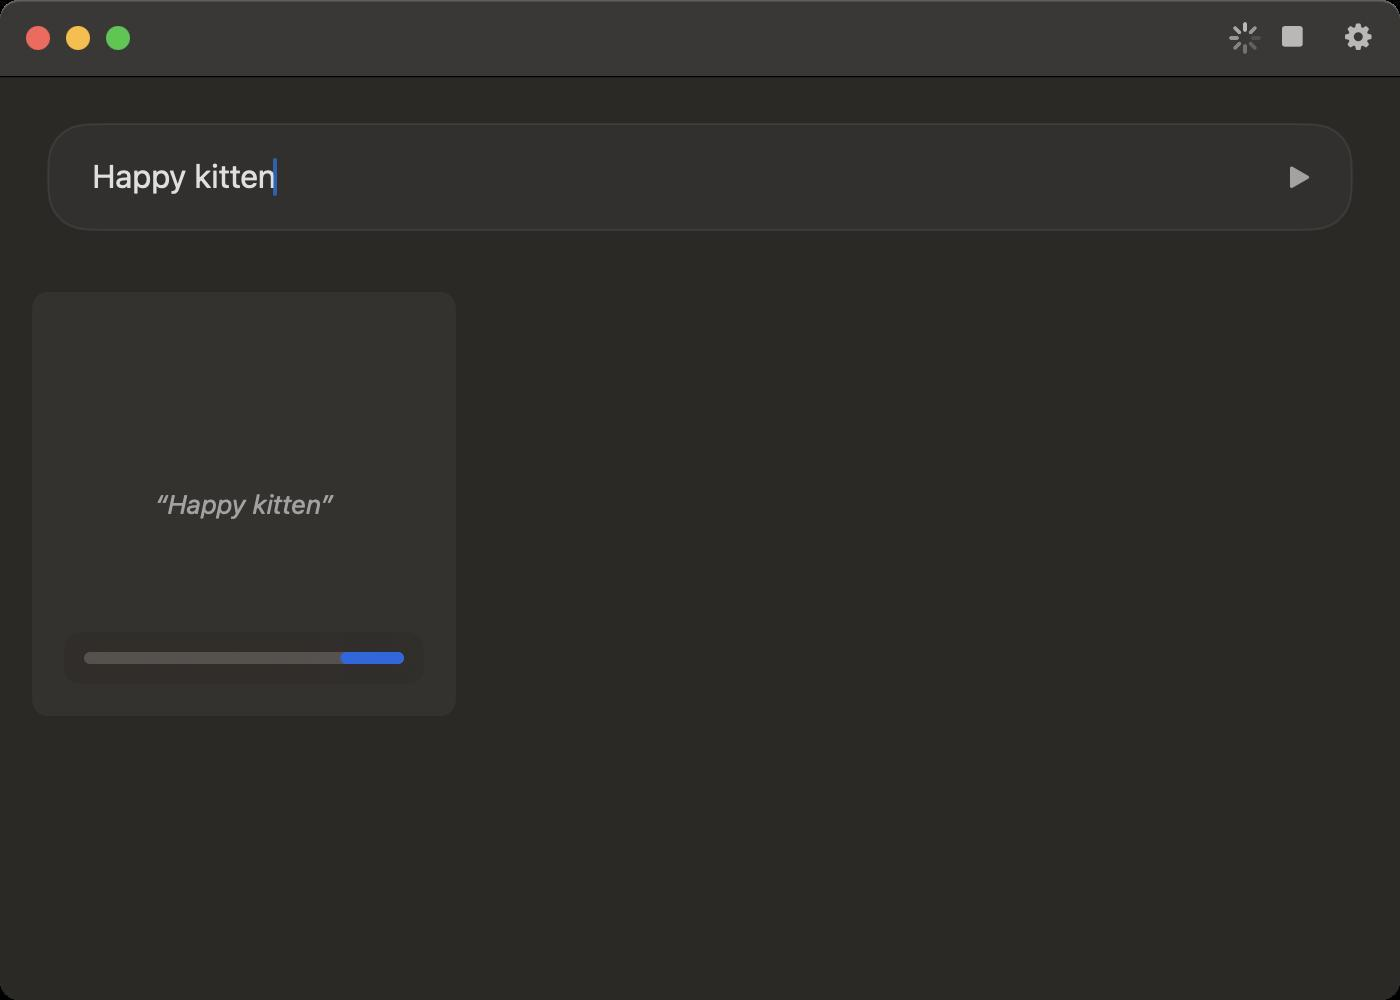
Accessibility tree:
{"name": "", "role": "AXWindow", "description": null, "role_description": "standard window", "value": null, "position": "514.00;285.00", "size": "700;500", "children": [{"name": null, "role": "AXGroup", "description": null, "role_description": "group", "value": null, "position": "0.00;0.00", "size": "700;500", "children": [{"name": null, "role": "AXTextField", "description": null, "role_description": "text field", "value": "Happy kitten", "position": "46.00;79.00", "size": "576;19", "children": []}, {"name": null, "role": "AXButton", "description": "Generate", "role_description": "button", "value": null, "position": "635.50;74.00", "size": "28;29", "children": []}, {"name": null, "role": "AXScrollArea", "description": null, "role_description": "scroll area", "value": null, "position": "0.00;130.00", "size": "700;371", "children": [{"name": null, "role": "AXOpaqueProviderGroup", "description": null, "role_description": "collection", "value": null, "position": "16.00;146.00", "size": "212;212", "children": [{"name": null, "role": "AXImage", "description": null, "role_description": "image", "value": null, "position": "16.00;146.00", "size": "212;212", "children": []}, {"name": null, "role": "AXStaticText", "description": null, "role_description": "text", "value": "“Happy kitten”", "position": "77.25;244.00", "size": "90;16", "children": []}, {"name": null, "role": "AXBusyIndicator", "description": null, "role_description": "busy indicator", "value": 0.0, "position": "42.00;320.00", "size": "160;18", "children": []}]}]}]}, {"name": null, "role": "AXToolbar", "description": null, "role_description": "toolbar", "value": null, "position": "0.00;0.00", "size": "700;38", "children": [{"name": null, "role": "AXGroup", "description": null, "role_description": "group", "value": null, "position": "610.00;0.00", "size": "52;38", "children": [{"name": null, "role": "AXGroup", "description": null, "role_description": "group", "value": null, "position": "614.50;11.00", "size": "16;16", "children": [{"name": null, "role": "AXBusyIndicator", "description": null, "role_description": "busy indicator", "value": 0.0, "position": "614.50;11.00", "size": "16;16", "children": []}]}, {"name": null, "role": "AXGroup", "description": null, "role_description": "group", "value": null, "position": "639.50;7.25", "size": "14;16", "children": [{"name": null, "role": "AXButton", "description": "Stop", "role_description": "button", "value": null, "position": "639.50;7.25", "size": "14;16", "children": []}]}]}, {"name": null, "role": "AXButton", "description": "Quick Settings", "role_description": "button", "value": null, "position": "662.00;0.00", "size": "34;38", "children": [{"name": null, "role": "AXButton", "description": "Quick Settings", "role_description": "button", "value": null, "position": "671.50;8.75", "size": "16;16", "children": []}]}]}, {"name": null, "role": "AXButton", "description": null, "role_description": "close button", "value": null, "position": "12.00;11.00", "size": "14;16", "children": []}, {"name": null, "role": "AXButton", "description": null, "role_description": "full screen button", "value": null, "position": "52.00;11.00", "size": "14;16", "children": [{"name": null, "role": "AXGroup", "description": null, "role_description": "group", "value": null, "position": "52.00;11.00", "size": "14;16", "children": [{"name": null, "role": "AXGroup", "description": null, "role_description": "group", "value": null, "position": "52.00;11.00", "size": "14;16", "children": []}]}]}, {"name": null, "role": "AXButton", "description": null, "role_description": "minimize button", "value": null, "position": "32.00;11.00", "size": "14;16", "children": []}, {"name": null, "role": "AXStaticText", "description": null, "role_description": "text", "value": "", "position": "76.00;0.00", "size": "534;38", "children": []}]}